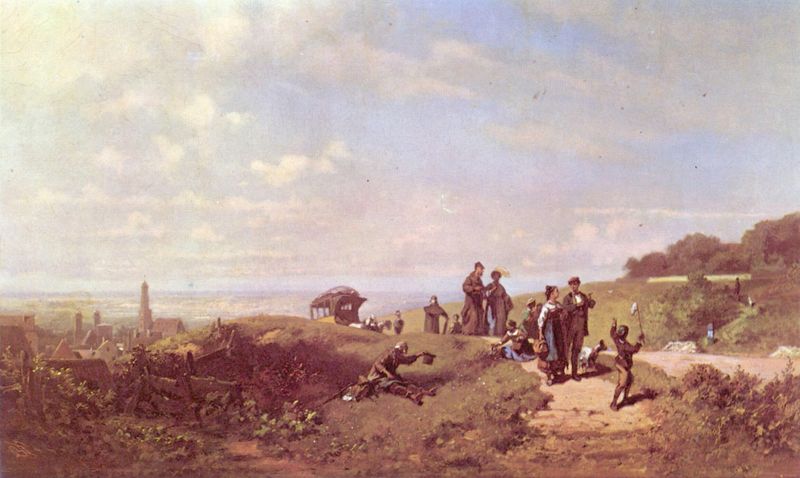
Titel: Der Sonntagsspaziergang
Künstler: Carl Spitzweg
Institution: Privatsammlung
Schlagwörter: berg, blau, gemälde, gruppe, himmel, mann, schatten, wasser, weiß, wolken, aquarell, bäume, fluss, frauen, grün, kirchturm, landschaft, menschen, ocker, sitzen, stadt, ufer, blume, braun, femmes, frau, grau, hell, holz, hut, kleider, licht, männer, strasse, ausblick, dach, gras, haus, hund, regenschirm, sonnenschirm, tier, tiere, weg, wiese, wolke, zaun, beige, haube, leute, malerei, zylinder, bart, kappe, mütze, arm, stein, steine, bild, öl, ebene, erde, feld, felder, ferne, gräser, horizont, häuser, hügel, natur, weite, büsche, gatter, gebüsch, gehen, kirche, pfad, sonne, sträucher, wiesen, land, kutte, eltern, familie, kind, paar, pflanzen, schön, tal, wald, anhöhe, bauern, karren, kinder, pferd, pferde, stock, turm, garten, ranken, deutschland, hellblau, aussicht, pflücken, schürze, magd, sommer, biegung, ort, pflaster, gehstock, buben, fahne, flagge, bündel, feldweg, gepäck, laufen, berge, hang, dorf, dächer, dunst, nebel, lattenzaun, ausflug, idylle, rast, spazieren, holzzaun, kutsche, wagen, böschung, romantik, luft, spielen, france, homme, mimik, korb, bretter, junge, frühling, flucht, kirchtürme, ortschaft, senke, zwiebel, spiel, carl spitzweg, spitzweg, village, antike, knabe, höhe, türme, zwiebelturm, diesig, spaziergang, bub, wandern, draußen, blanc, chapeau, genreszene, tasche, schmetterling, schimmel, wimpel, sonntag, fraun, tracht, biedermeier, ostern, chien, reise, wanderer, dickicht, unfall, priester, sonnenschein, vue, stadtlandschaft, unkraut, mönch, bettler, prozession, waldstück, fröhlich, flämisch, landpartie, spaziergänger, rde, anker, fähnchen, femme, carl, waldmüller, armut, gespann, postkutsche, kräuter, gemeinsam, gespräche, arbre, bosquet, soleil, ciel, nature, paysage, peinture, gruß, bau, herbes, wanderung, cheval, robe, chevaux, bube, wegesrand, verfallen, clocher, ville, betteln, post, knecht, bleu, enfants, vieillard, paysans, campagne, fuhrwerk, winken, piknik, vin, paare, calme, couple, enfant, fils, pferdewagen, dörfer, toit, hecken, coloriert, nuage, nuages, huile, menschn, arbres, jeu, schwenken, gemeinschaft, couleurs, chariot, réalisme, chemin, dorfweg, corbeille, colline, tableau, blumenpflücken, gens, tour, courbet, mer, wallfahrt, toits, landscape, bodene, groupe, filet, hommes, komposthaufen, papillon, frühlung, müllhalde, animal, marche, personnages, charrette, ombrelle, fähnlein, route, personnes, charette, voyage, promenade, abbiegen, nuageux, ruines, schmetterlingsnetz, aisgeschachtet, ausgeschachtet, kutschendach, postwaagen, schmetterlingnetz, voiture, foule, bedürftiger, pauvre, #wolken, better, mendiant, vigne, cortège, clochard, barrières, caùâgne, enfant ciel, descriptif, carosse, apres-midi, se ballader, ballade, jeux, promenade familiale, huile sur toile, caleche, convoi, meandiant, jouets, voiture à cheval, couples, femmmes, remorque, caillebote